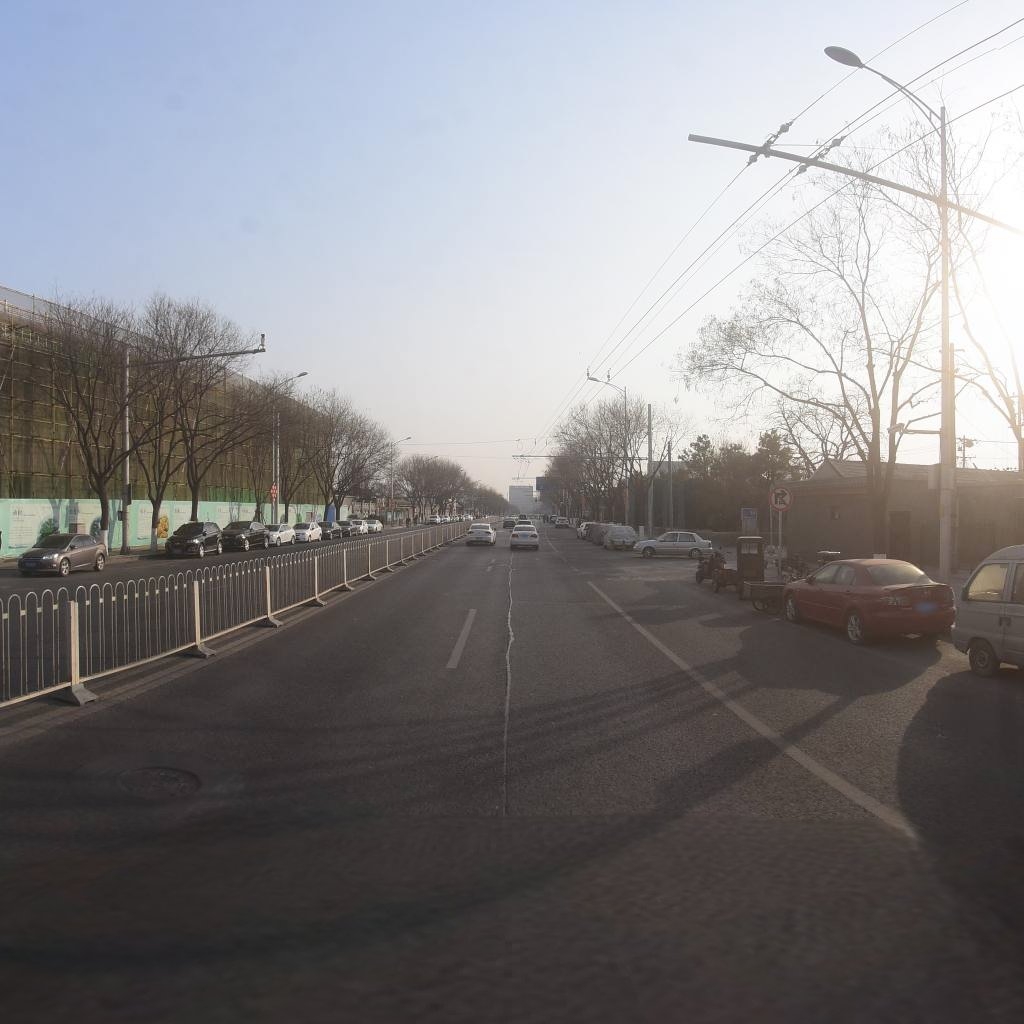
Region: Xicheng
Road damage annotations: manhole cover, longitudinal patch